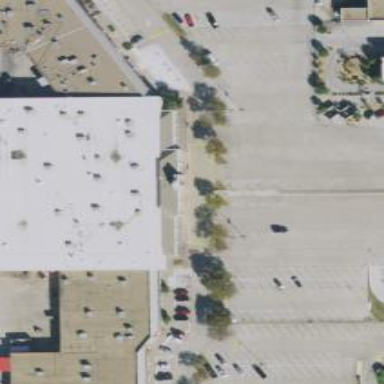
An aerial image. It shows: Retail building.